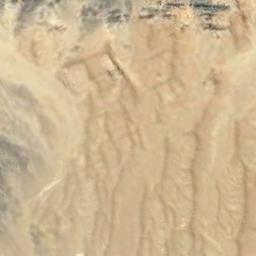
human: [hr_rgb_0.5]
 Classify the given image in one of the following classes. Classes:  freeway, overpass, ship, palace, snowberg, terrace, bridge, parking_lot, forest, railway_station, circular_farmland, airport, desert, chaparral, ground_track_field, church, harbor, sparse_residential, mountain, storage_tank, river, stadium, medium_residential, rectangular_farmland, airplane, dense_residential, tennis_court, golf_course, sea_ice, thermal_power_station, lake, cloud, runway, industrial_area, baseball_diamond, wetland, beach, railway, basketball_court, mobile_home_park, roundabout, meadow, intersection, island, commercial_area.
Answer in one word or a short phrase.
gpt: desert